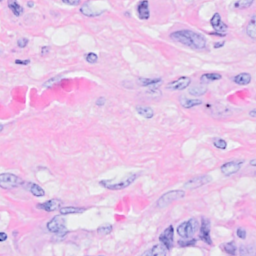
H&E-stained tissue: Breast